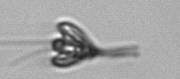
Label: Pyramimonas_longicauda